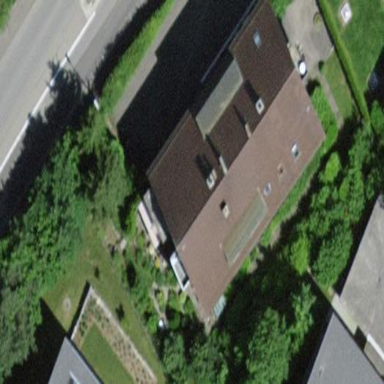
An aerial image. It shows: Residential building.